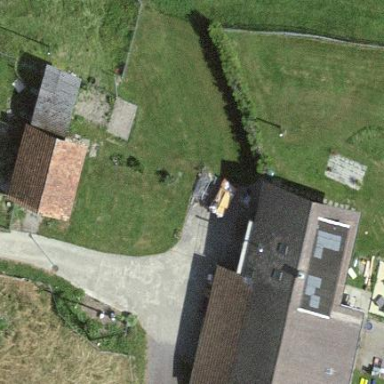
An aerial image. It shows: Farm with farmyard.